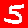
Digit: 5